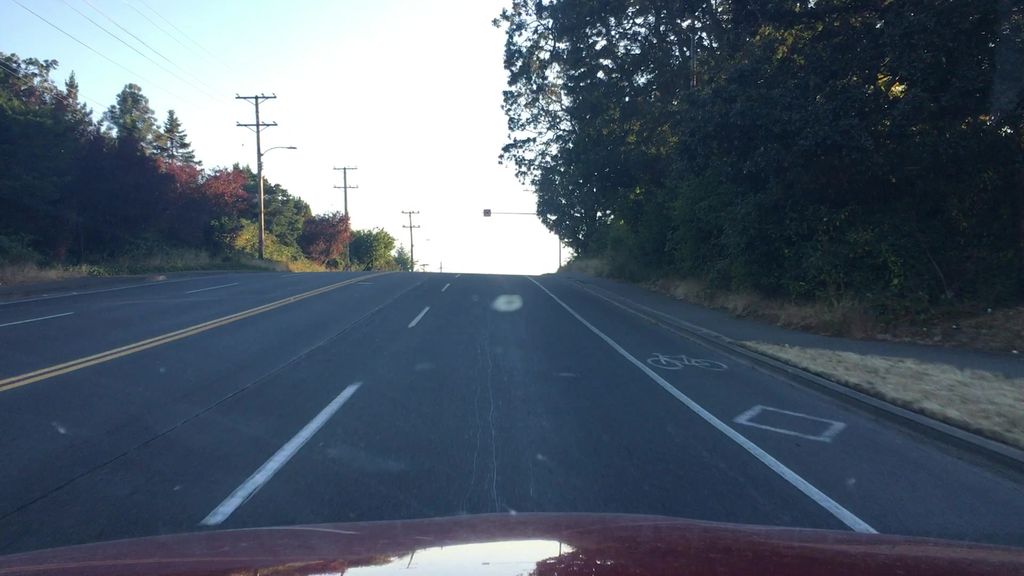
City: victoria